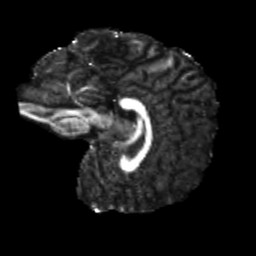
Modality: FA
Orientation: sagittal
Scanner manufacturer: siemens
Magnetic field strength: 3 T
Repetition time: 4 s
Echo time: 0.0594 s